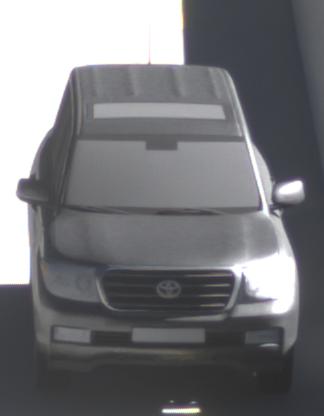
Make: Toyota
Model: Land Cruiser V8 4.7
Detailed model: Land Cruiser V8 (J20)
Model produced from: 2008/03
Model produced until: 2009/11
Doors: 5
Color: gray
Road condition: dry road
Daytime: morning or afternoon
Contrast: high contrast